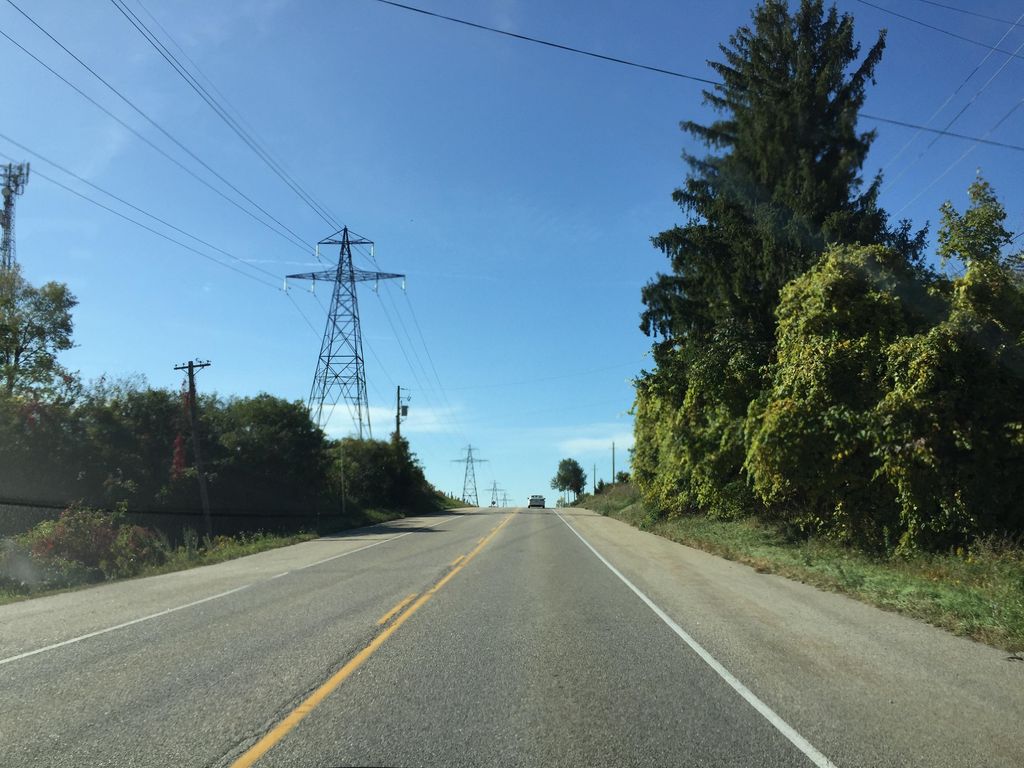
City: kitchener-waterloo